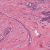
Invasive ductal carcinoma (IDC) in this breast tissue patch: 1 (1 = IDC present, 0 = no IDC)